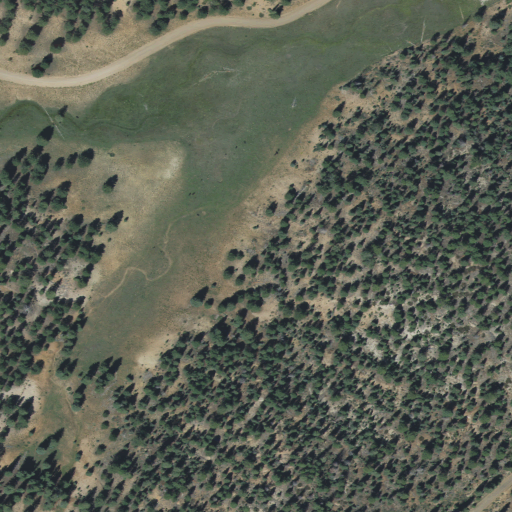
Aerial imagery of valley in Utah named Adair Hollow containing evergreen forest, shrub, deciduous forest, and open development